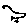
Label: bird